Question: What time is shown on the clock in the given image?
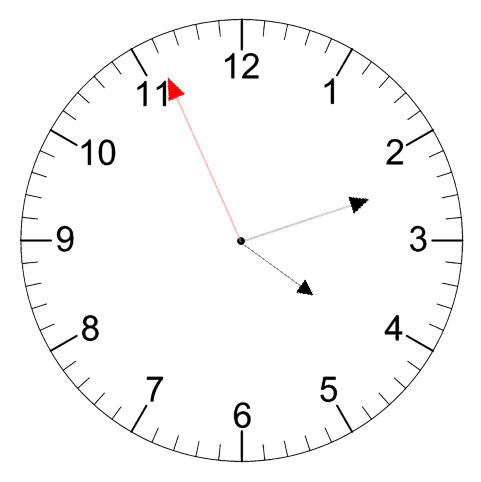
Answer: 04:11:56